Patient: sex F, age 26
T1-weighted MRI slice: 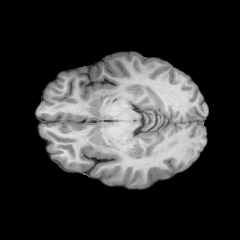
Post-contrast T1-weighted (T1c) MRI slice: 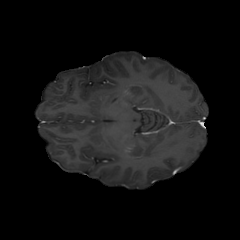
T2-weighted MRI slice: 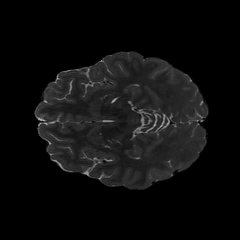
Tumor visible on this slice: no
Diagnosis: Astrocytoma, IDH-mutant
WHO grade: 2